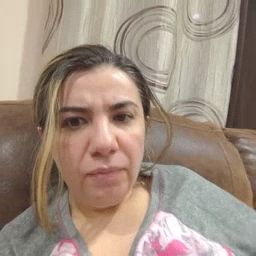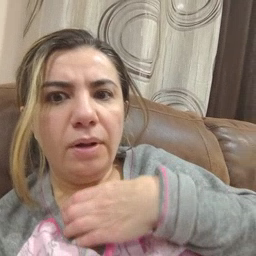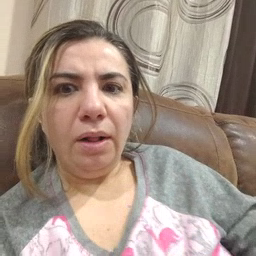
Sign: hungry